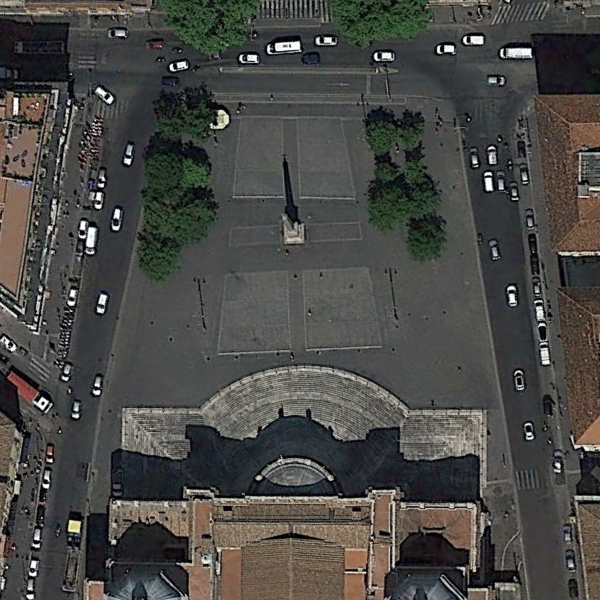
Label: Square